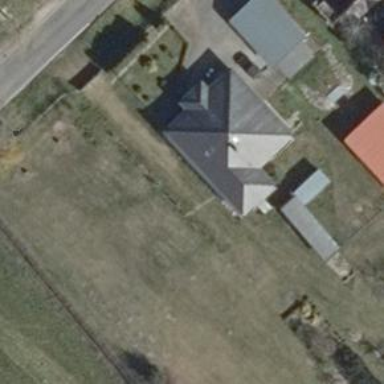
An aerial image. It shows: Detached building with pyramidal roof made of black roof tiles.